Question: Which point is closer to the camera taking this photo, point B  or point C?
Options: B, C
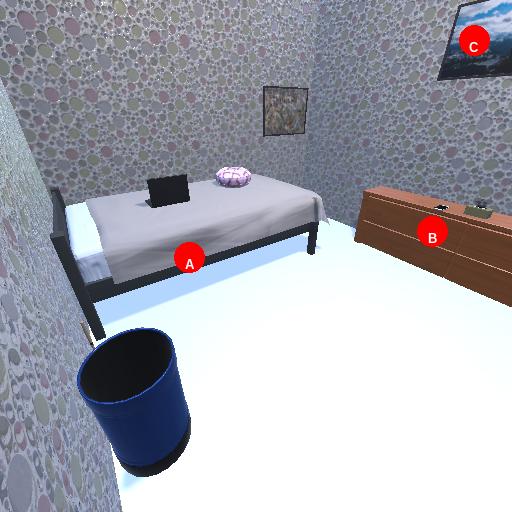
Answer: B